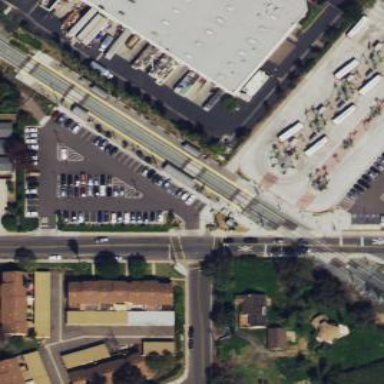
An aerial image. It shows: Light rail platform situated at railway platform designated for public transport.